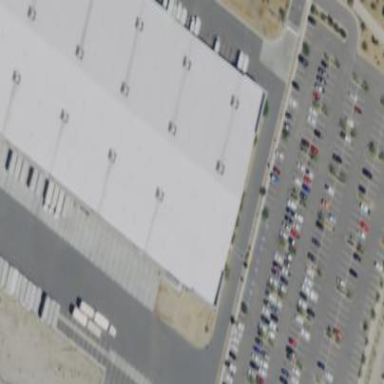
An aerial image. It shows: Parking area.